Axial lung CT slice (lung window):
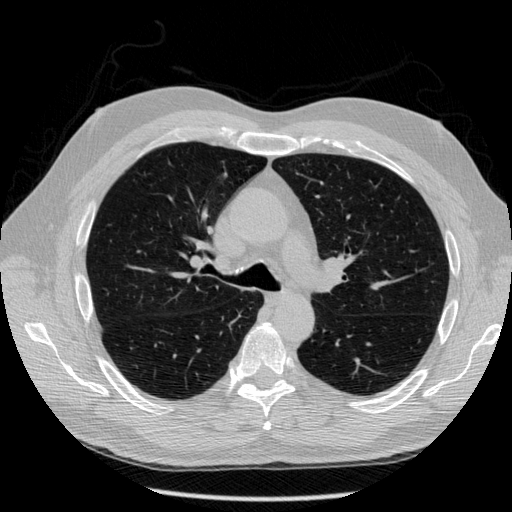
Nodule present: no